Field crop: maize
Growth stage: 2
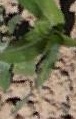
Species: maize